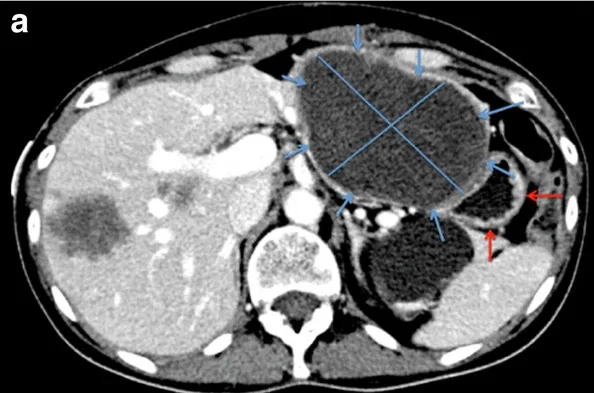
CT of patient before treatment. (a) Contrast-enhanced multi-detector CT. A 10 cm x 7 cm liver lesion (blue arrows with main diameters) completely occupying the left lobe in a multi-deposit disease is compressing and dislocating the stomach (red arrows).
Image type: radiology (ct)